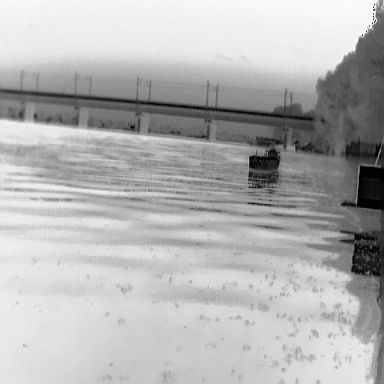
There is a liner in the infrared image.